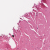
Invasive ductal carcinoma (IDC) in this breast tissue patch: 0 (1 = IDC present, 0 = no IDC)